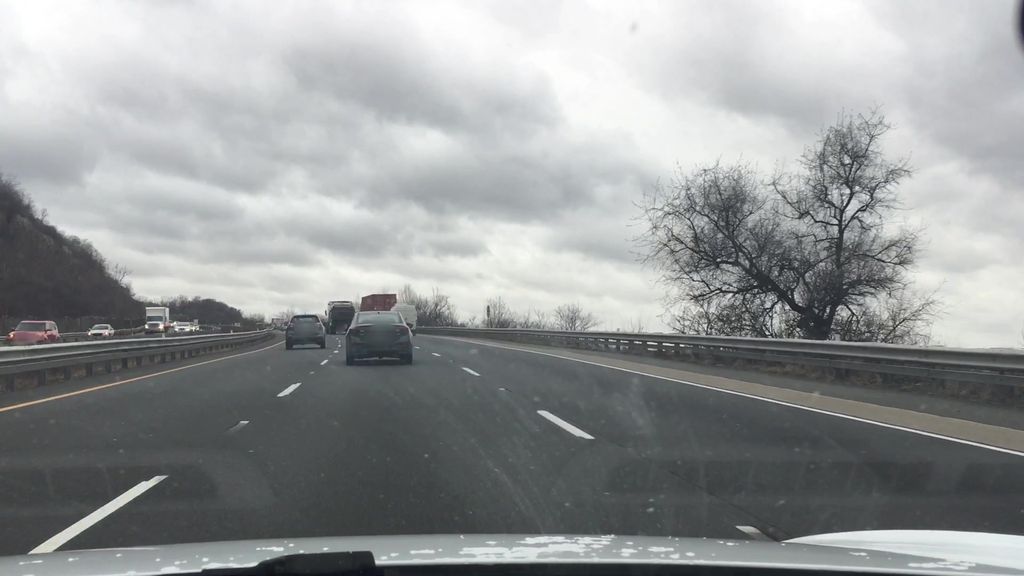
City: hamilton